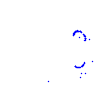
Particle: proton